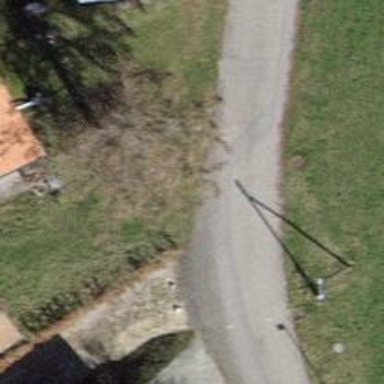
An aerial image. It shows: Unclassified road with asphalt surface.